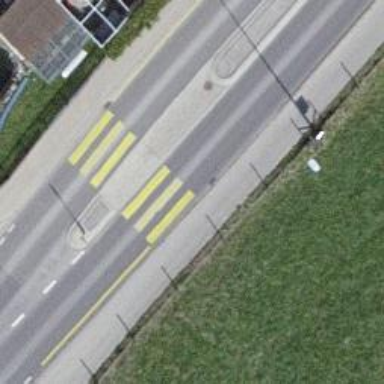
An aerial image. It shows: Uncontrolled zebra crossing with central island.